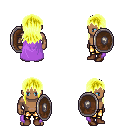
a pixel art fantasy rpg character, male body template, human, dark skin, lavender cape, gold greaves, gold unkempt hairstyle, brown shoes, shield, four views (front, back, left, right), 2x2 character sprite sheet, small pixel art, hard edges, no anti-aliasing